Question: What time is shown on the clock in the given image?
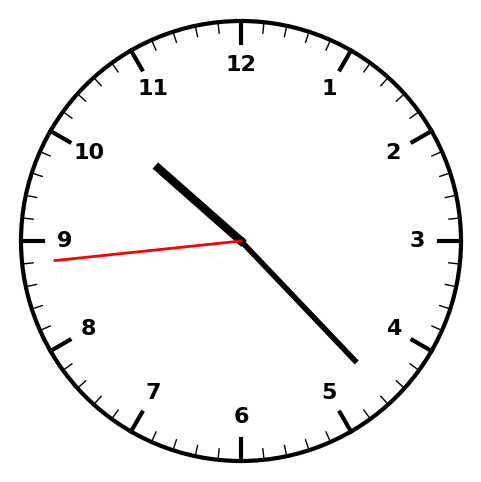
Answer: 10:22:44